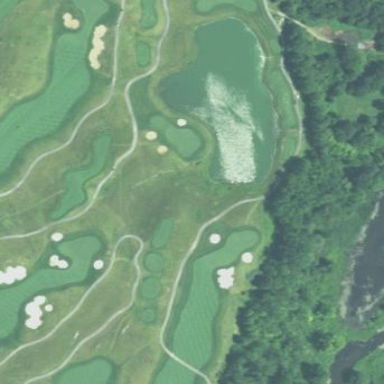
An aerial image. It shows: Water hazard in golf course. The hazard is natural water feature.